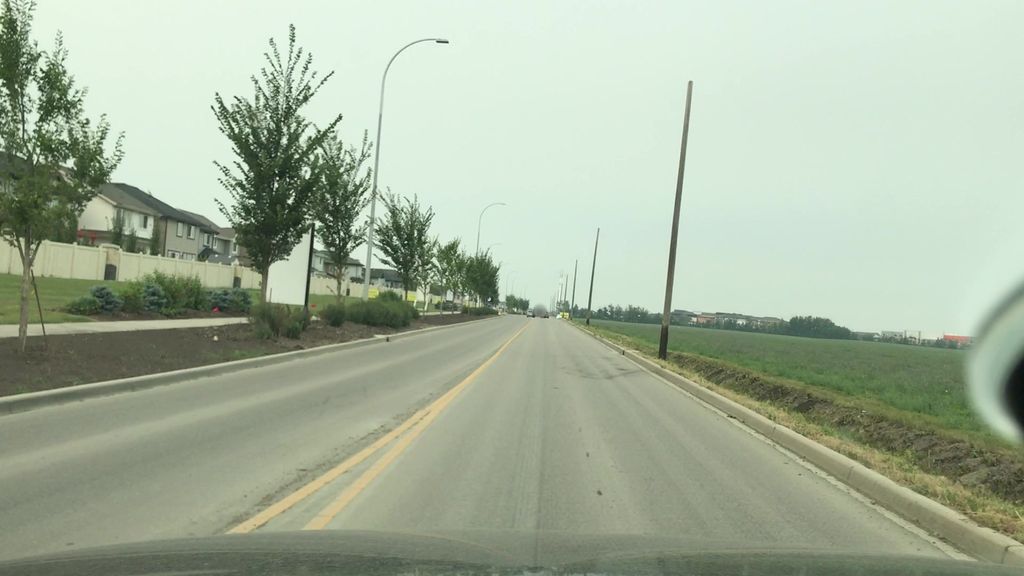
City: edmonton